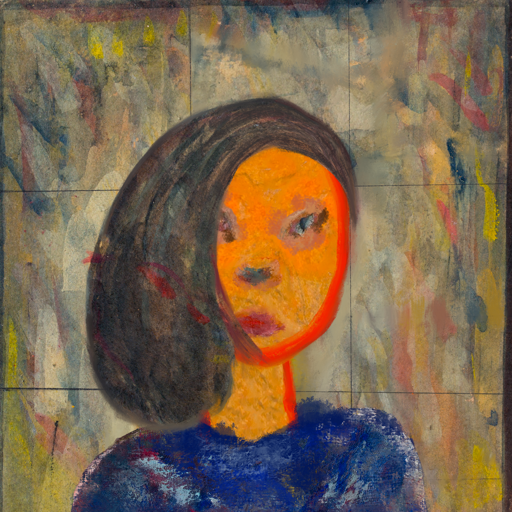
Background: GypsyMother, Head And Neck Front: Sisters, Face Front: Boggyland, Bust: Irani, Hair Front: Gypsy_Mother, Head Accessory: Blank, Second Necklace: Blank, Necklace: Blank, Baby: Blank